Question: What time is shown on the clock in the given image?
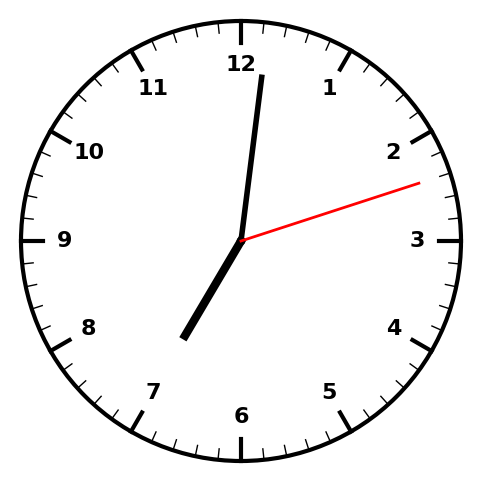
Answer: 07:01:12